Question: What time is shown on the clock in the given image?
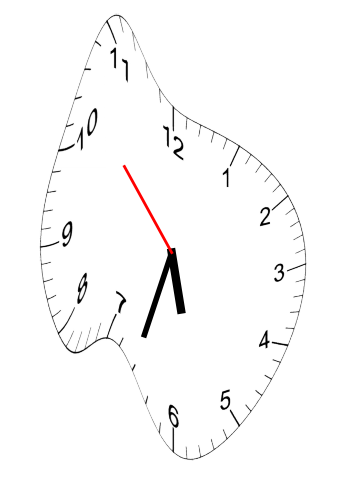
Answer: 05:32:53